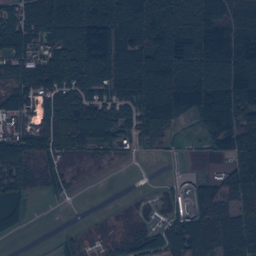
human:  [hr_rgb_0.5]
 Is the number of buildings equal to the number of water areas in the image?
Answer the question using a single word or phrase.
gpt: no

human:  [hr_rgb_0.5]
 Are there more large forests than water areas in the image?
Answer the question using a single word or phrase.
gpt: yes

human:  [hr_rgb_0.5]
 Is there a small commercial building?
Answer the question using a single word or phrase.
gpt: yes

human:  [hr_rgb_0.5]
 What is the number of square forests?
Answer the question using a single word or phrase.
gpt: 0

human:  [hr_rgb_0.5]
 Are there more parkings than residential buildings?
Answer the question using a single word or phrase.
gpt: no

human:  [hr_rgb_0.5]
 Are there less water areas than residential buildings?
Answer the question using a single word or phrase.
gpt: yes

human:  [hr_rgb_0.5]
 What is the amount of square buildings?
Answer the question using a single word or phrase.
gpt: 0

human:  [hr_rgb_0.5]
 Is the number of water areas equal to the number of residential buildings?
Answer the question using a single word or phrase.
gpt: no

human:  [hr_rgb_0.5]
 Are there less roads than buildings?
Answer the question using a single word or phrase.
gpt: yes

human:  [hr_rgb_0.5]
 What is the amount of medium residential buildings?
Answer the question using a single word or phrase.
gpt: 8

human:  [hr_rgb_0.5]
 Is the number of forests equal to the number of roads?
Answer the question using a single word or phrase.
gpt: no

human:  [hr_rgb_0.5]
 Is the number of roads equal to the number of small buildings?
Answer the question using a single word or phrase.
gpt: no

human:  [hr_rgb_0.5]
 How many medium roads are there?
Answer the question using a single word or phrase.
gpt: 0

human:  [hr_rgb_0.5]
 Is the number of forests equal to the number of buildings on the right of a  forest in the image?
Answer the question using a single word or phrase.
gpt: no

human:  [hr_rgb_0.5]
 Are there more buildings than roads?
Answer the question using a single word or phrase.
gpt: yes

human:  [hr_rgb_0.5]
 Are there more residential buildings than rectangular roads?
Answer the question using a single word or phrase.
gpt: yes

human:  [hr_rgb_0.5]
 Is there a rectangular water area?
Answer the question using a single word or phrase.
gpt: yes

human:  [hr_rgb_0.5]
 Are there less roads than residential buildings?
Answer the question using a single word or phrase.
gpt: yes

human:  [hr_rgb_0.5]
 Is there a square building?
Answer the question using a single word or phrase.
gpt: no

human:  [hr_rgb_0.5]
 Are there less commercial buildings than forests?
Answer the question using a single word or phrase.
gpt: yes

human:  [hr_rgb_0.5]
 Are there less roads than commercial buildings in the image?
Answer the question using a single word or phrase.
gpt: no

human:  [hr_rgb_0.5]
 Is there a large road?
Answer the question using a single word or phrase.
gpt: no

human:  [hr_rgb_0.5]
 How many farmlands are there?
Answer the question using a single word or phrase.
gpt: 6

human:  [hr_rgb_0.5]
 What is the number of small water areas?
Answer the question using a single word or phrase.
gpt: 9

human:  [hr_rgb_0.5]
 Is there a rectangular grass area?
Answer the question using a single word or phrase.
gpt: yes

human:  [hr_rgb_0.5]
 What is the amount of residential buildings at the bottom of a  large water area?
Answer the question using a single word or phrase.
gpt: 152

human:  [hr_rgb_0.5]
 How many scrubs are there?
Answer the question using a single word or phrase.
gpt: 1

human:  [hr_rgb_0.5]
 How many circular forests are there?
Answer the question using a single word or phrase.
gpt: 0

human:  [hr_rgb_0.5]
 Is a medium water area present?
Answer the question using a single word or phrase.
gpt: yes

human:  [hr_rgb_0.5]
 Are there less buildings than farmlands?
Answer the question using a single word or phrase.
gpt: no

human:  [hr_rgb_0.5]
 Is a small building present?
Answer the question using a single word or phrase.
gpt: yes

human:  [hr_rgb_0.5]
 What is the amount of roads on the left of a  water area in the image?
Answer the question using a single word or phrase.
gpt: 94

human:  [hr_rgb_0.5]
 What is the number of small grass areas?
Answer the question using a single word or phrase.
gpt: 39

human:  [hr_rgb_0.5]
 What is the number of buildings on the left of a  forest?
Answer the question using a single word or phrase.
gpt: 160

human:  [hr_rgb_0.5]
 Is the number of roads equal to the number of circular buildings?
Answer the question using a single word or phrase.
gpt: no

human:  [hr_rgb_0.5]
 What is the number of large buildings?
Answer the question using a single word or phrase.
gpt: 2